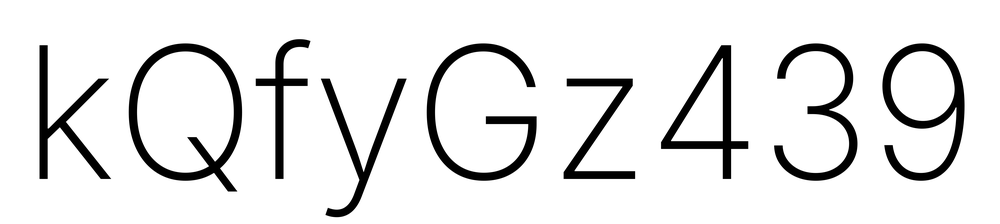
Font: Inter_ExtraLight